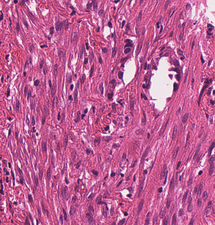
Tumor epithelial tissue: no
Tumor-associated stroma tissue: yes
Normal tissue: no